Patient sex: M
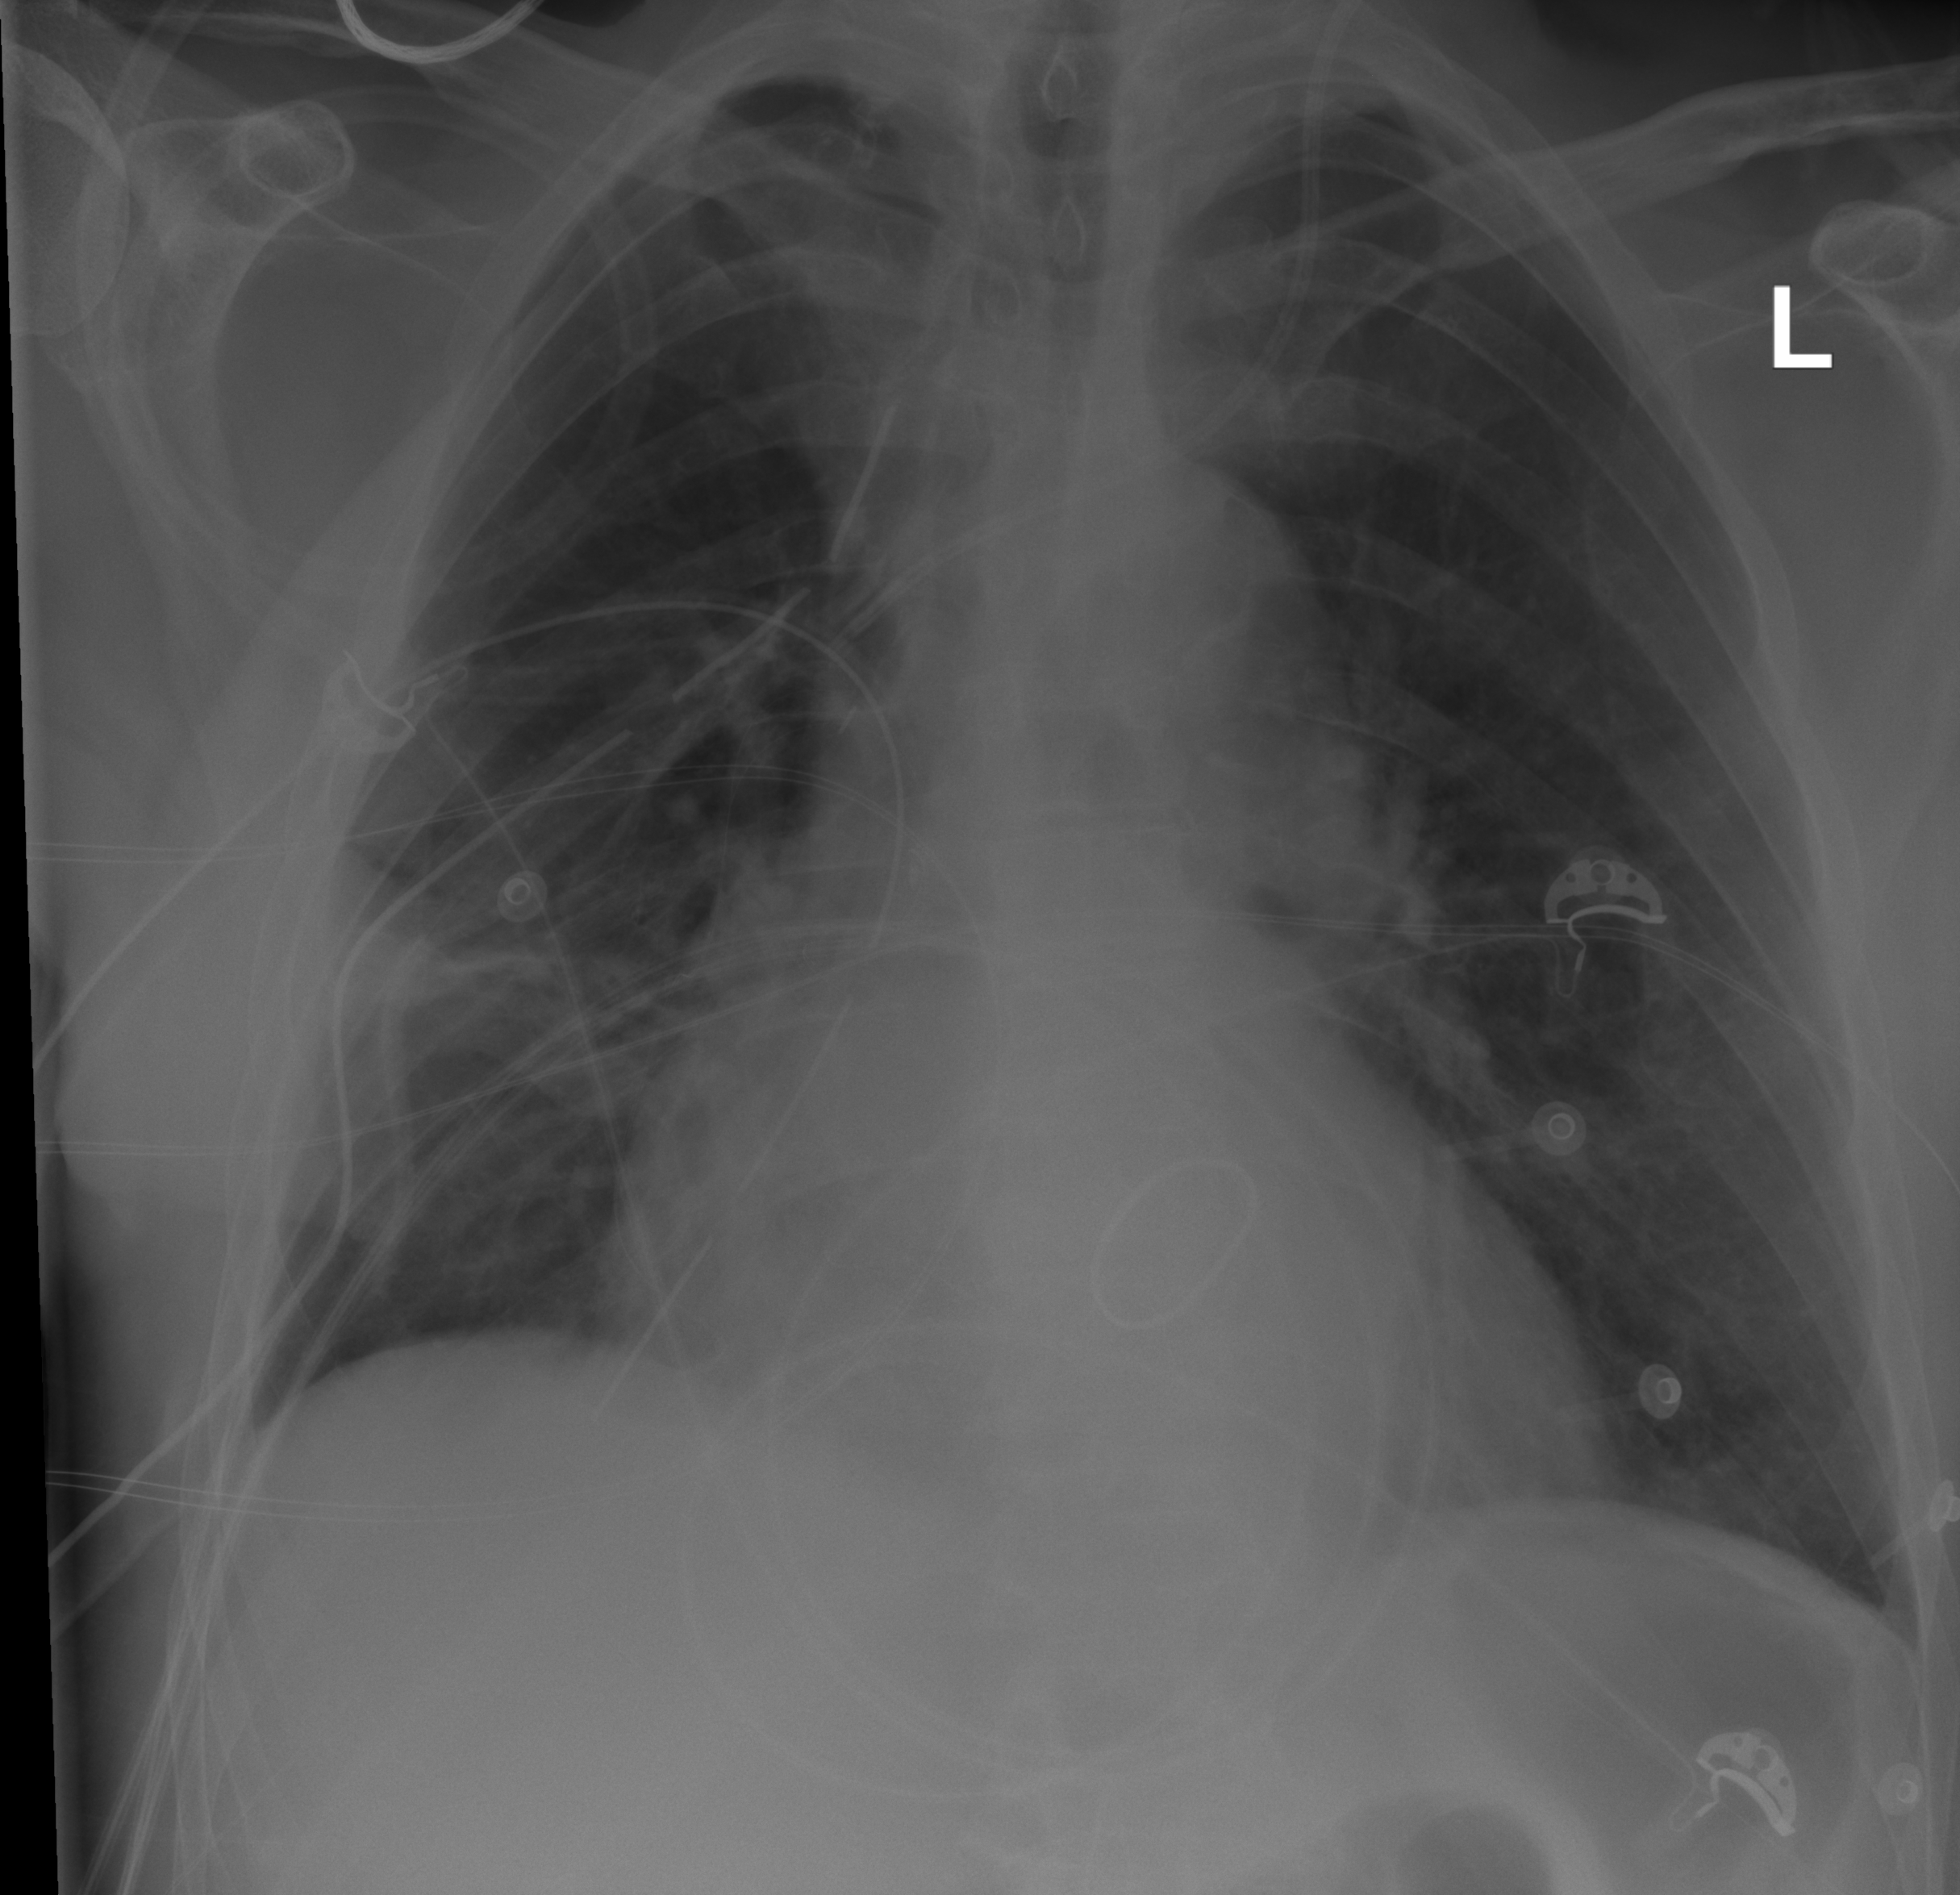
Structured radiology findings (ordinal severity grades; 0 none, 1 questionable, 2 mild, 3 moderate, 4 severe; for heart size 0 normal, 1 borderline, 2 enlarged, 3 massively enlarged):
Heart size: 2
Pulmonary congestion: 0
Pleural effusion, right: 0
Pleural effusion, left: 0
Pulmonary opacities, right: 2
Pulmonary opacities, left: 0
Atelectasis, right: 2
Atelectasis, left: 0